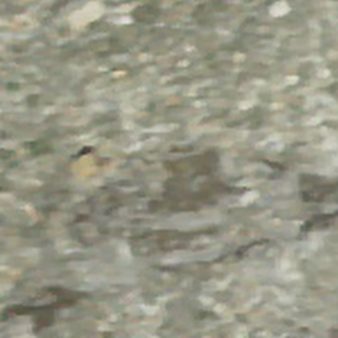
Label: other